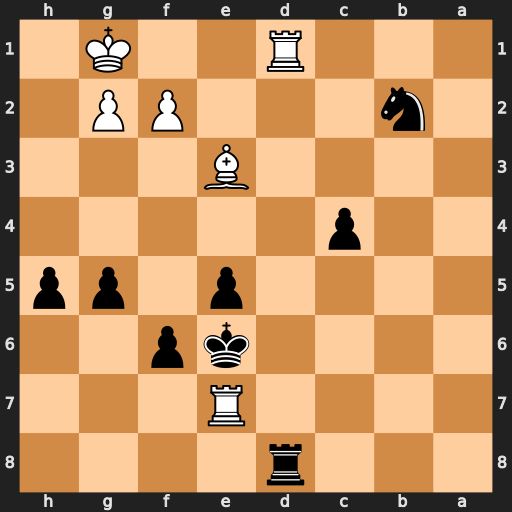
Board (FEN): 3r4/4R3/4kp2/4p1pp/2p5/4B3/1n3PP1/3R2K1
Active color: b
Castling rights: -
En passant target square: -
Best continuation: Kxe7 Bc5+ Ke8